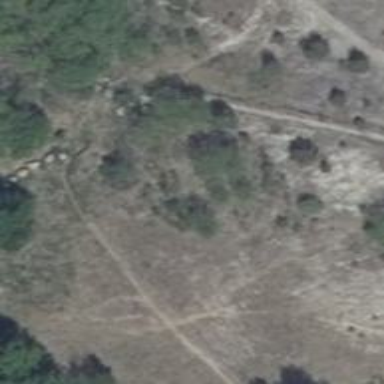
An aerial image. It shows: Path on the ground.